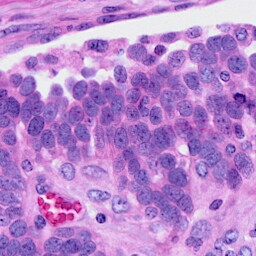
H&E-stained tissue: Ovarian